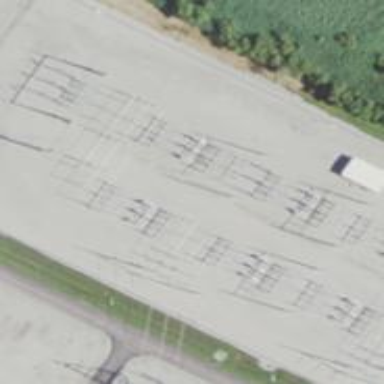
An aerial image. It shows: Switch used for power control.